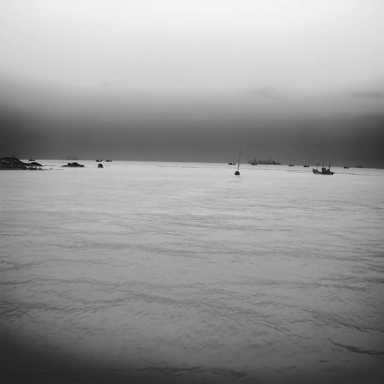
There are 11 objects shown in the infrared image, including nine bulk_carriers, a sailboat, and a fishing_boat.